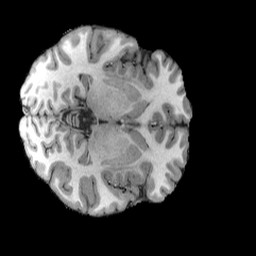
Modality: T1w
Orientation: axial